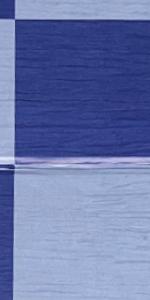
Label: Empty